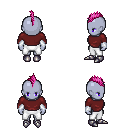
a pixel art fantasy rpg character, female body template, dark elf, purple skin, maroon long-sleeve shirt, white pants, pink mohawk hairstyle, white cloth bracers, metal boots, four views (front, back, left, right), 2x2 character sprite sheet, small pixel art, hard edges, no anti-aliasing